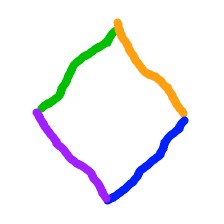
Shape: rhombus